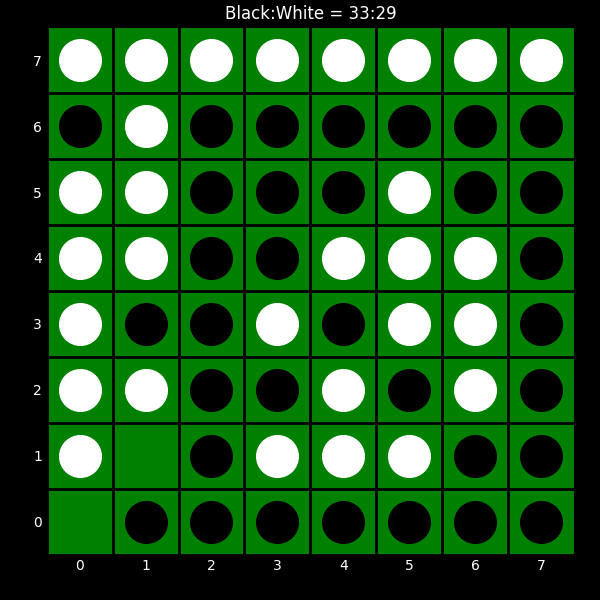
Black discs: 33
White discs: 29